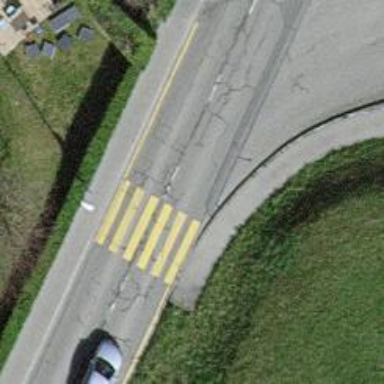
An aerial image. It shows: Zebra crossing on the road.